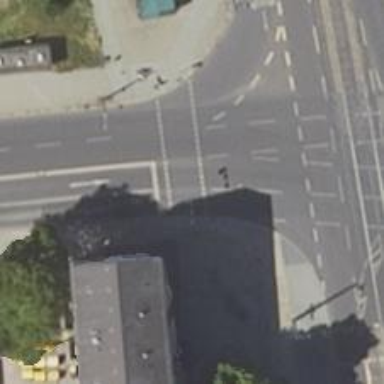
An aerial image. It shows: Traffic signals at road crossing.